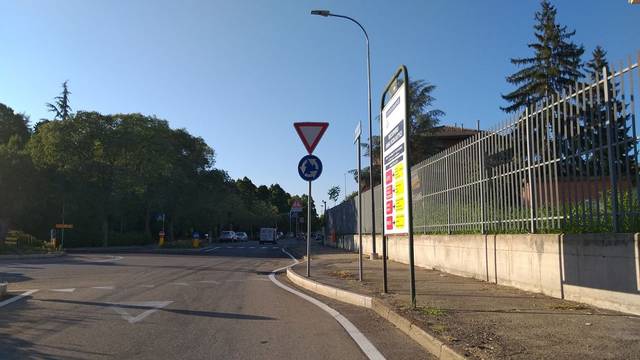
Region: Italy
Coordinates: 44.912, 8.205